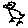
Label: bird